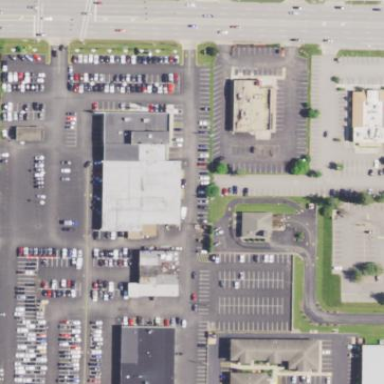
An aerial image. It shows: Retail area.